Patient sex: F
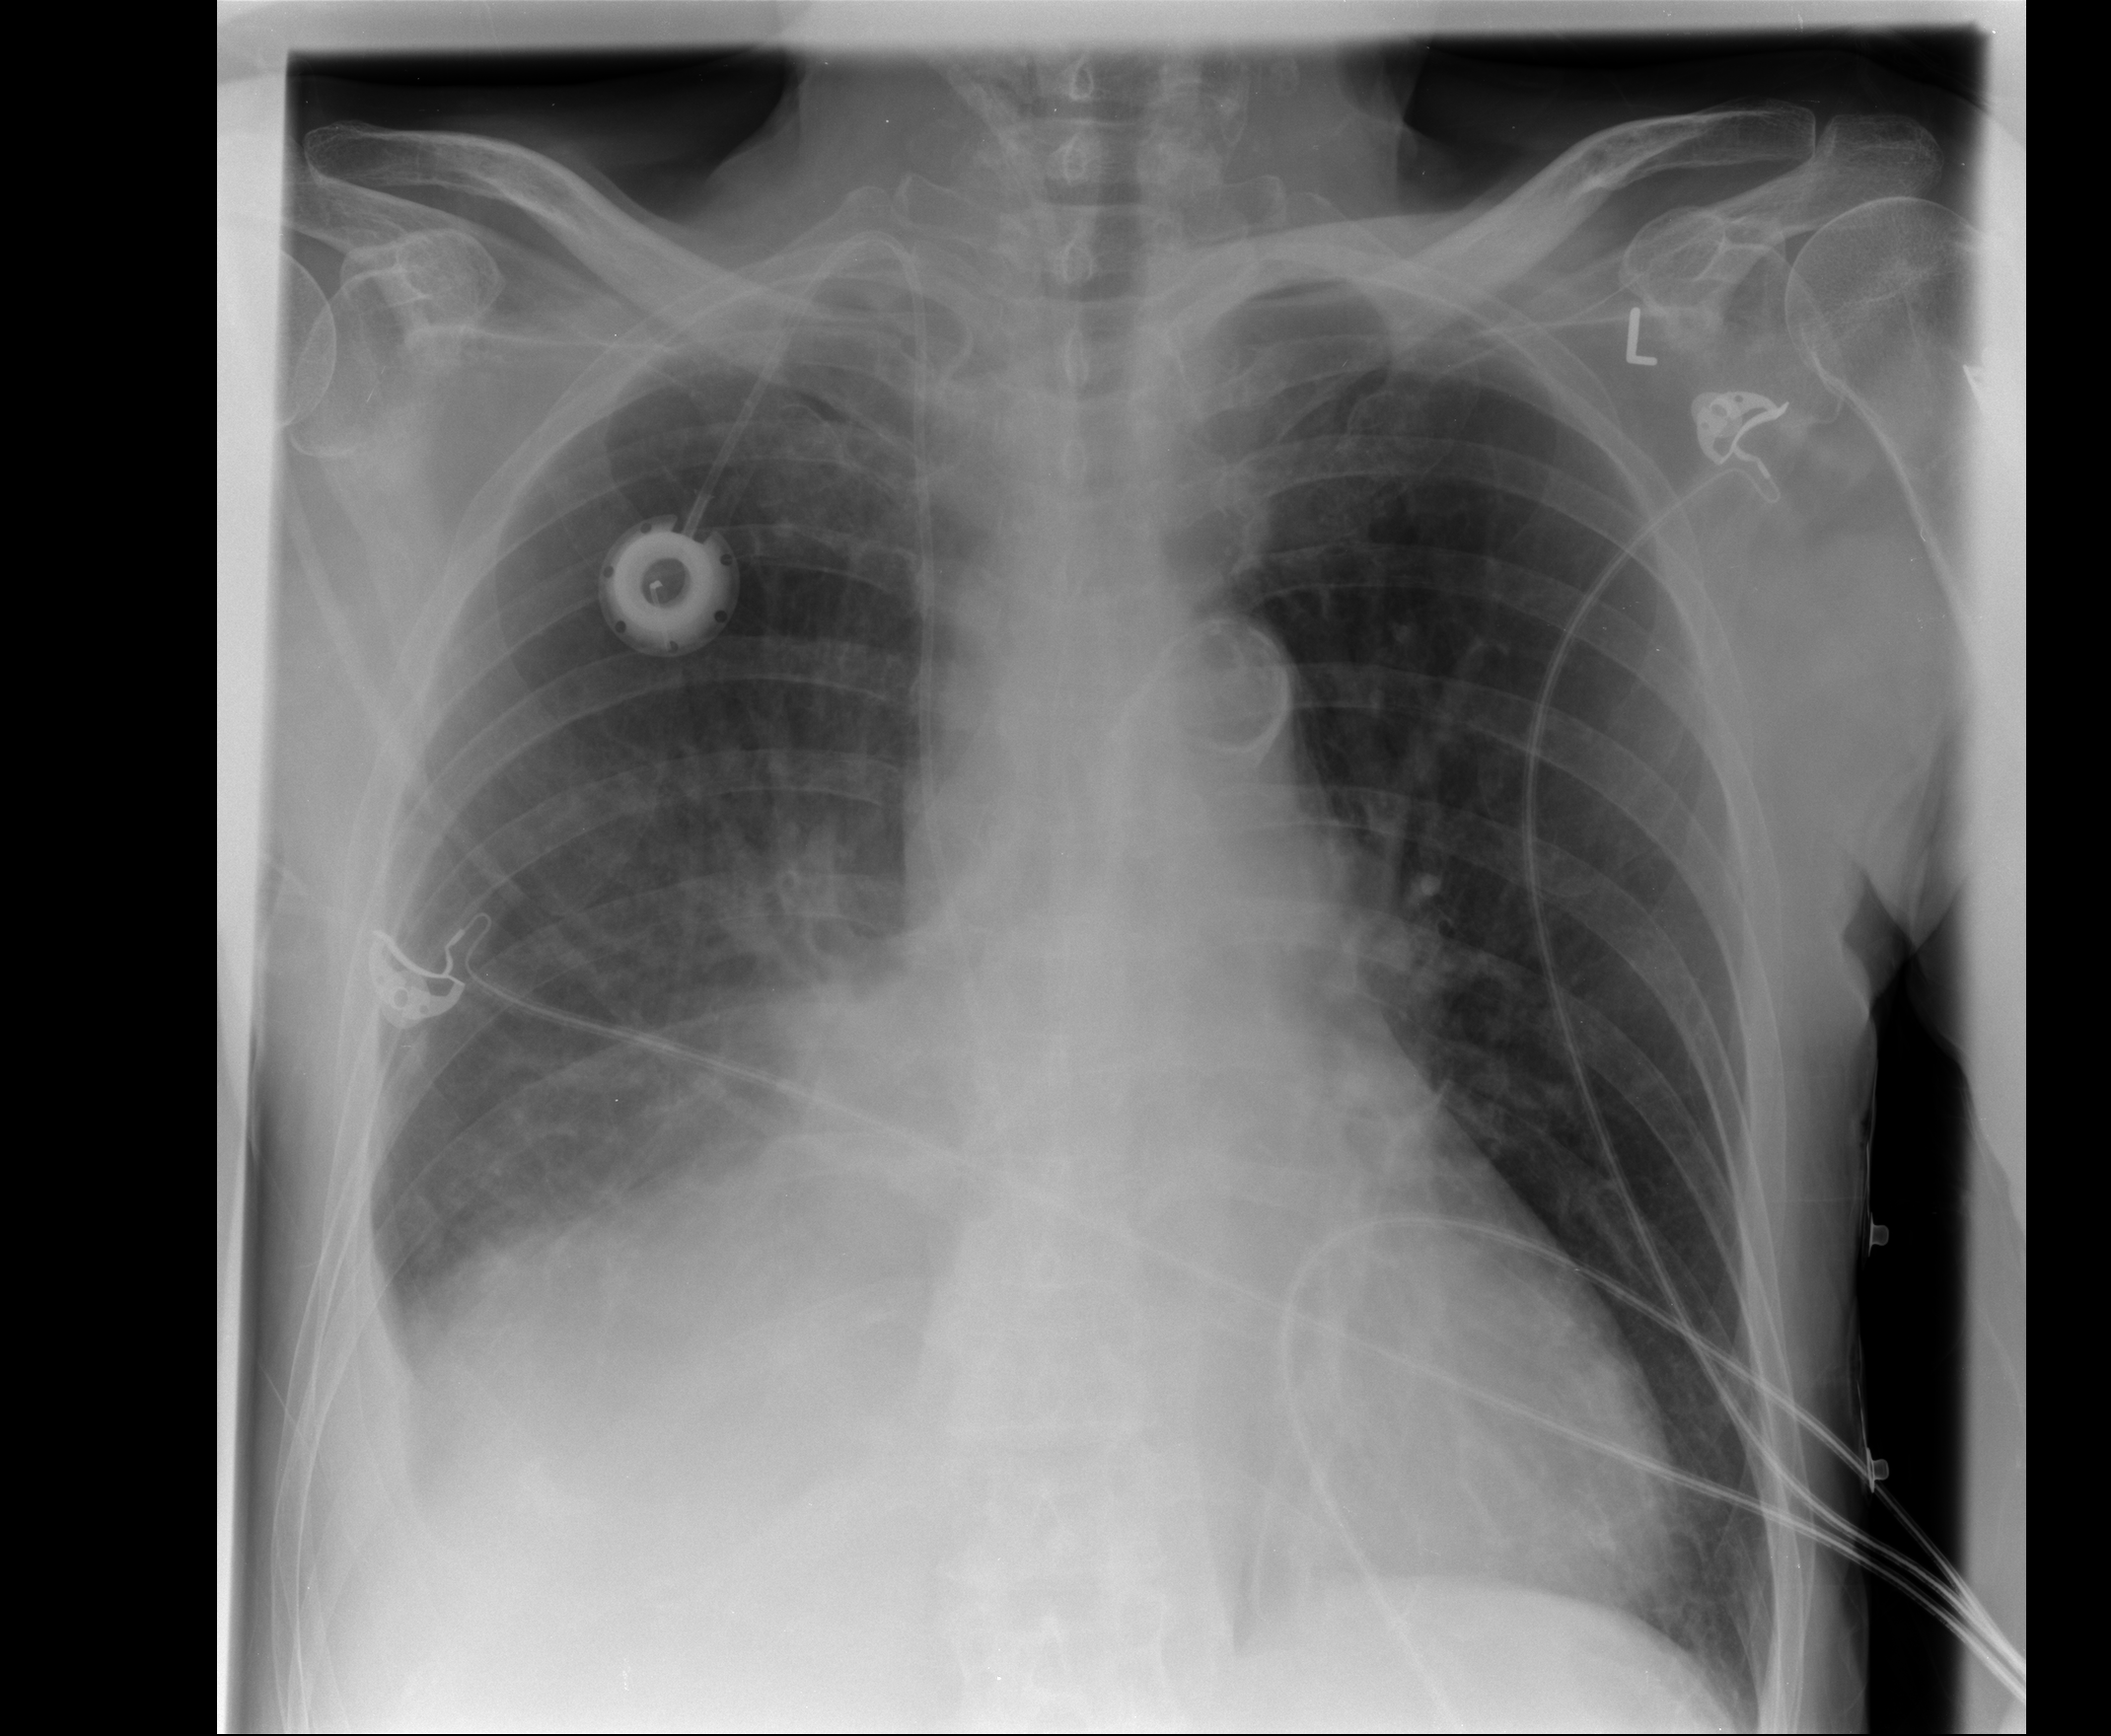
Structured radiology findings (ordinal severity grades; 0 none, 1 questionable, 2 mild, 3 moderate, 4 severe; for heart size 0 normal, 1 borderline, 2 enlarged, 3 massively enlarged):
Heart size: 1
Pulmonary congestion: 0
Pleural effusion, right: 1
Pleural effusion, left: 0
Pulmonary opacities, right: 0
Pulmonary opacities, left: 0
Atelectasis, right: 2
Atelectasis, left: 0